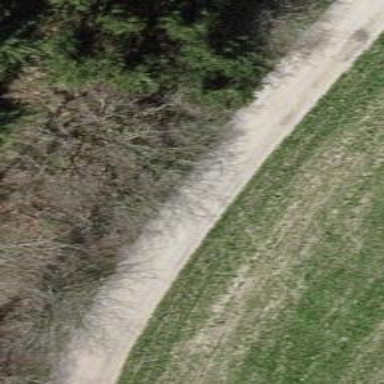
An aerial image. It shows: Paved track with Grade 1 surface.